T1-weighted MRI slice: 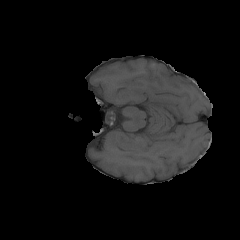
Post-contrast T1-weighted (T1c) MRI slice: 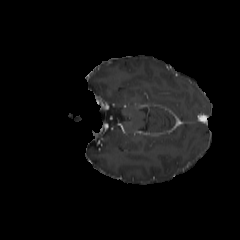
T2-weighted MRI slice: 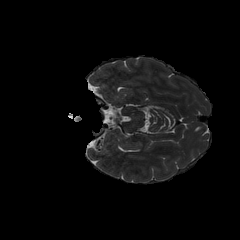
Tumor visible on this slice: no